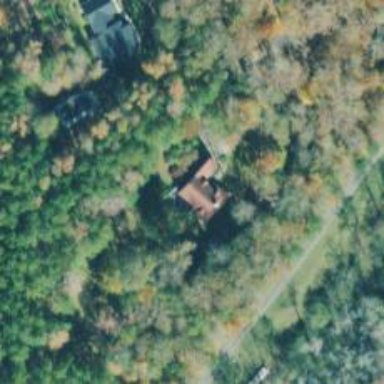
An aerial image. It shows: Simple house.